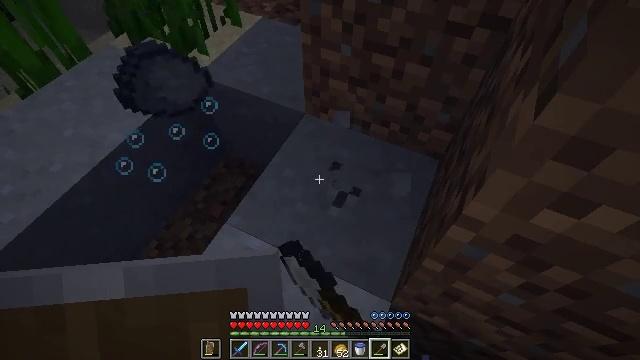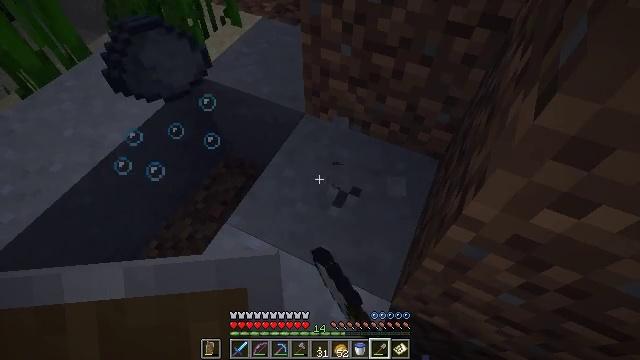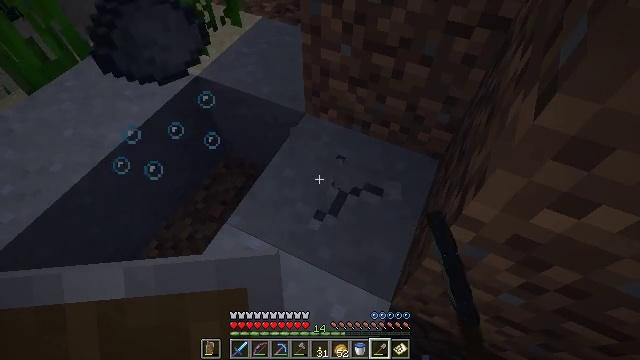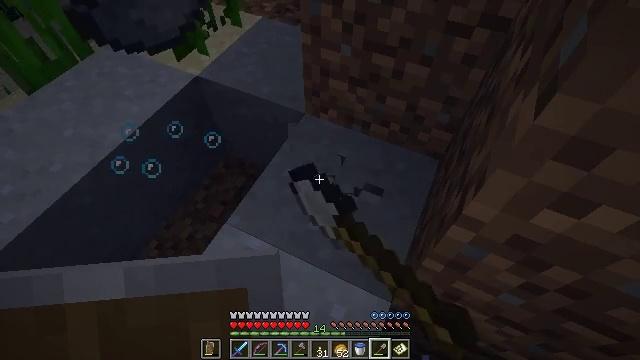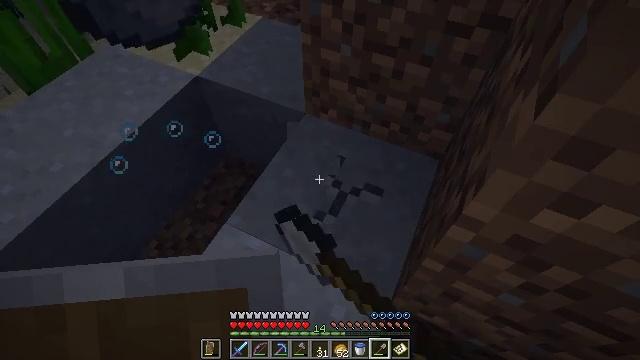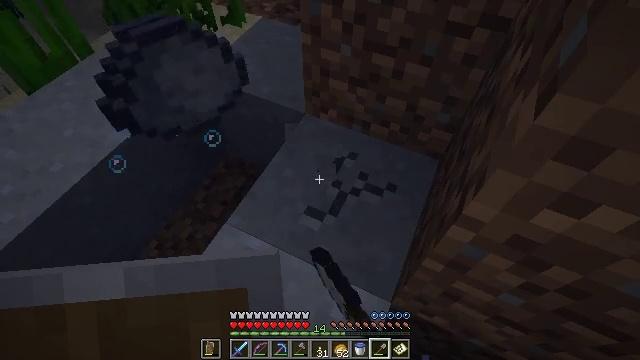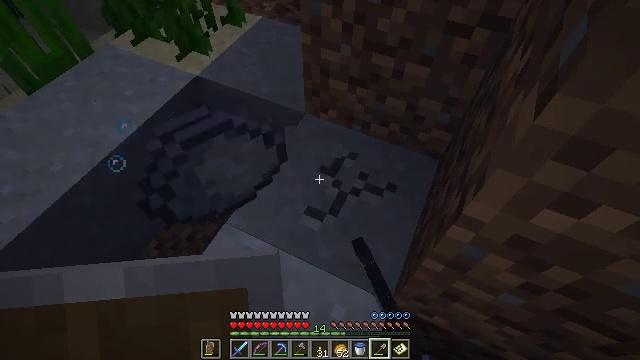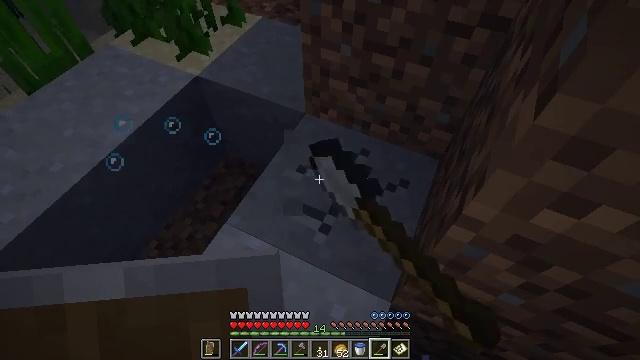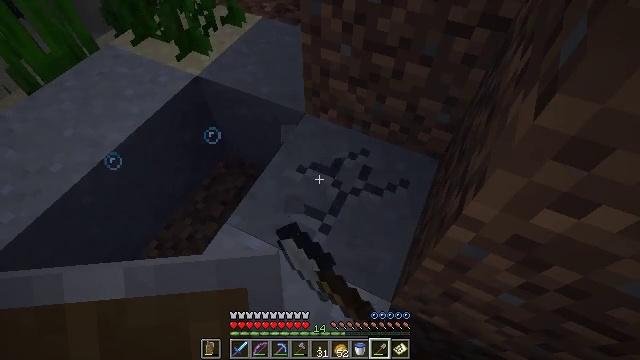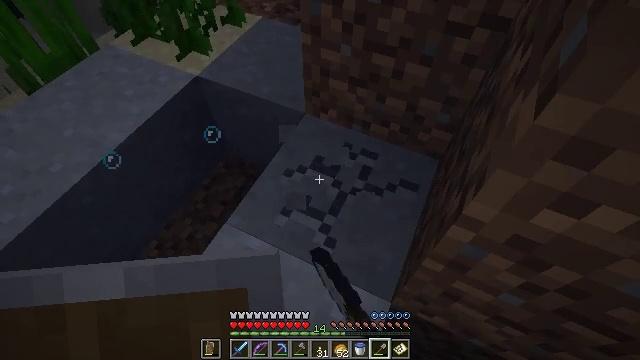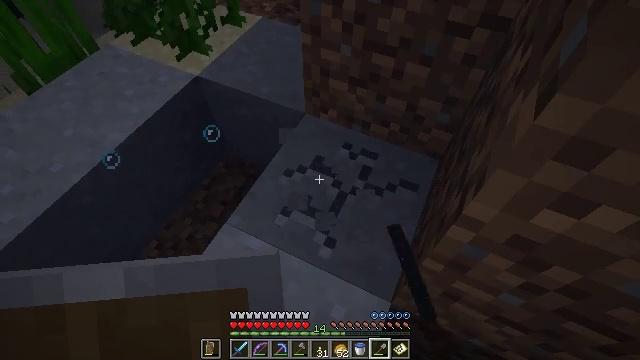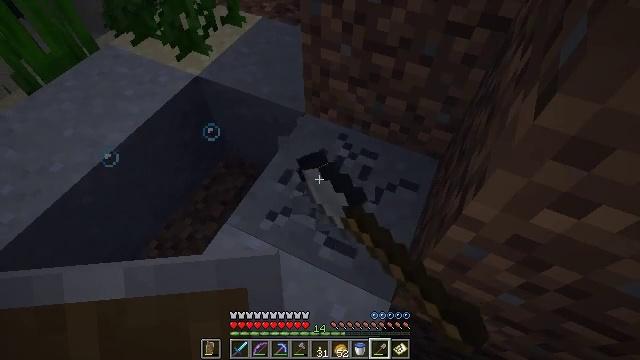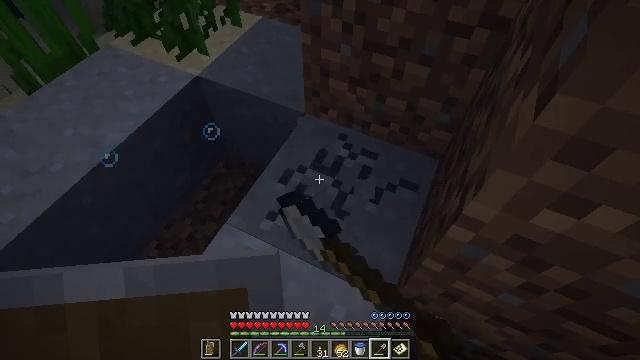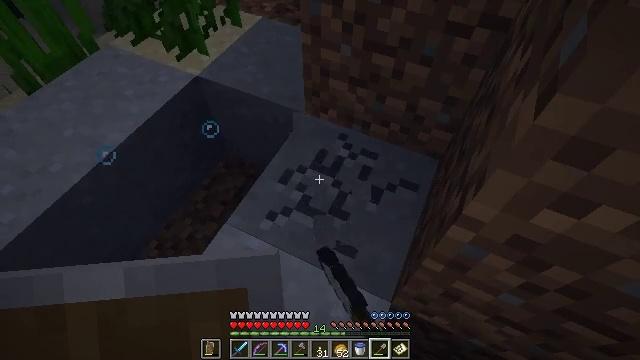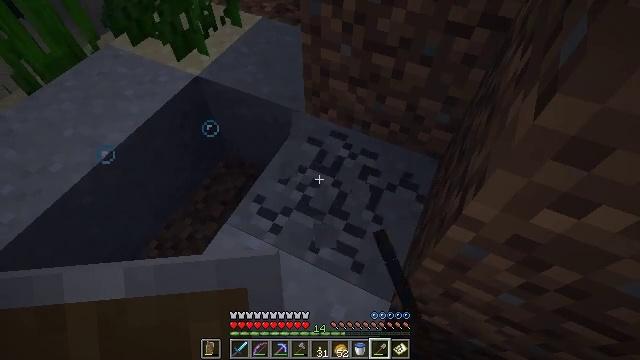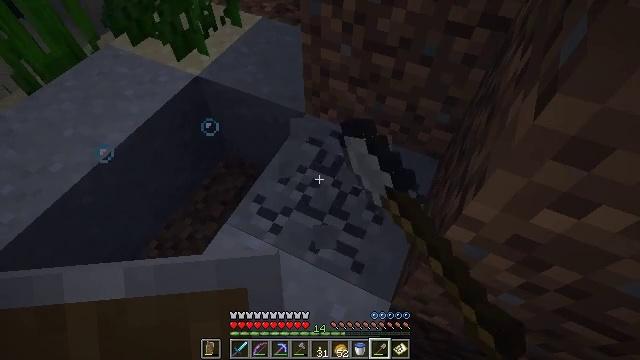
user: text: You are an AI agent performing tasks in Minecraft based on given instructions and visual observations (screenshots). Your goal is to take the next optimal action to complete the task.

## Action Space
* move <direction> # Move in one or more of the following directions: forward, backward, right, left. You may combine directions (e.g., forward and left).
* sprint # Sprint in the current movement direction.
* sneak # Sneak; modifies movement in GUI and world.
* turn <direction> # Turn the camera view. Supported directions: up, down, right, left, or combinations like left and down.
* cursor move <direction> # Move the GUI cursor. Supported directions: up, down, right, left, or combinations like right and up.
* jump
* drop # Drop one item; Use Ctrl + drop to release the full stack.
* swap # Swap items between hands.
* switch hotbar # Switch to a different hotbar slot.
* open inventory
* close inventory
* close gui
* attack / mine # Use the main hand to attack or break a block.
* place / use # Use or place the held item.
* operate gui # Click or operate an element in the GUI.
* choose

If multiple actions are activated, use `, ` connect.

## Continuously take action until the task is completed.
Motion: motion action
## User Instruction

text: Collect clay by holding down the left mouse button.
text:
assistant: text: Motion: attack / mine
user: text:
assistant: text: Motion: attack / mine
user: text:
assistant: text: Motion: attack / mine
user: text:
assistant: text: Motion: attack / mine
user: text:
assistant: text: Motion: attack / mine
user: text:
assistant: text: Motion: attack / mine
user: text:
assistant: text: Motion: attack / mine
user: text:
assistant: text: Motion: attack / mine
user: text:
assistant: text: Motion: attack / mine
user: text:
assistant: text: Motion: attack / mine
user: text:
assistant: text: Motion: attack / mine
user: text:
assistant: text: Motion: attack / mine
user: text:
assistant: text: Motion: attack / mine
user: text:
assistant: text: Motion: attack / mine
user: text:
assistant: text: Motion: attack / mine
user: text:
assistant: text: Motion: attack / mine
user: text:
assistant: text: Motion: attack / mine
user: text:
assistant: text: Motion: attack / mine
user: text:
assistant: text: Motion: attack / mine
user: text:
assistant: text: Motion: attack / mine
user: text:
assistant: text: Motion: attack / mine
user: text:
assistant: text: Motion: attack / mine
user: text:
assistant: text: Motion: turn left and down, attack / mine
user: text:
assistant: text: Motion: turn left and down, attack / mine
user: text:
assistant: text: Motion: turn left and up, attack / mine
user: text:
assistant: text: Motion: turn right and up, attack / mine
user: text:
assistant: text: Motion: turn up, attack / mine
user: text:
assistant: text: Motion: attack / mine
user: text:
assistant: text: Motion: attack / mine
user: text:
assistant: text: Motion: attack / mine